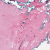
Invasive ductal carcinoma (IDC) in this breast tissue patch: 0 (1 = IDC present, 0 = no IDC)